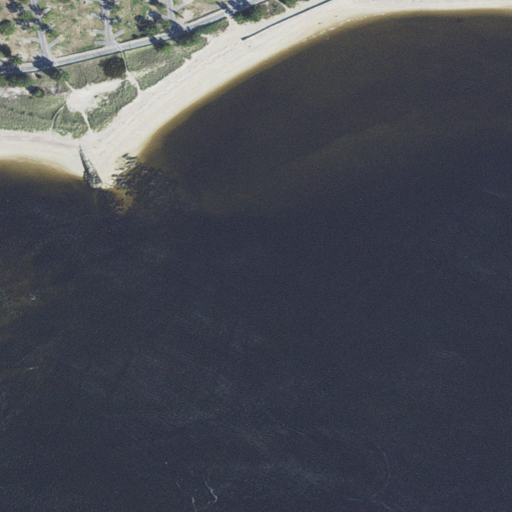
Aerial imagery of island in Massachusetts named Badgers Rock containing open water, medium intensity development, barren land, grassland, and high intensity development